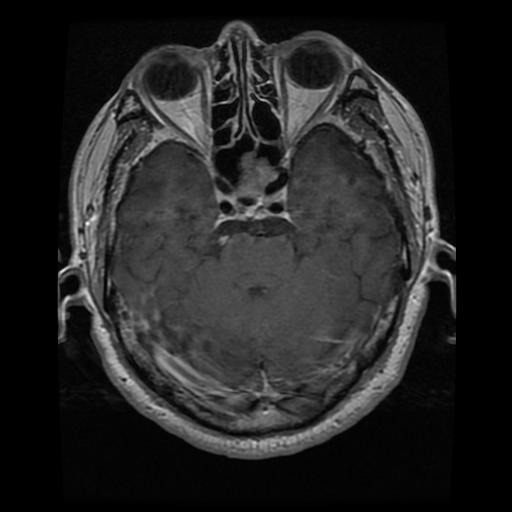
Label: pituitary